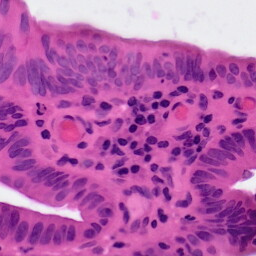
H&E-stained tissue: Colon